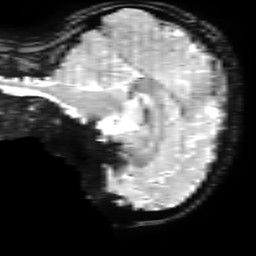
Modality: T2starw
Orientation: sagittal
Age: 33
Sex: female
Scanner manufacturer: ge
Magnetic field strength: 3 T
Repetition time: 0.65 s
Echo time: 0.02 s